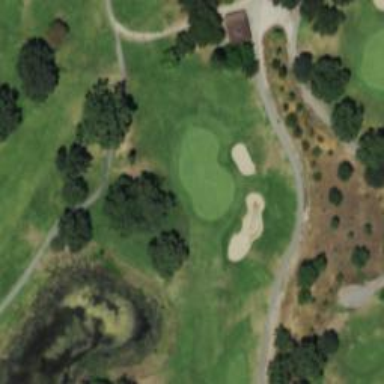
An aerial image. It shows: Golf hole.